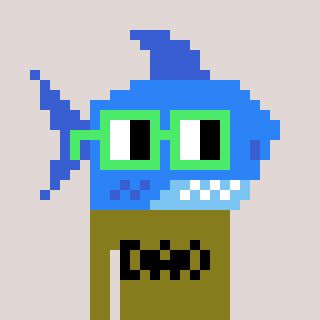
a pixel art character with square light green glasses, a shark-shaped head and a gunk-colored body on a warm background